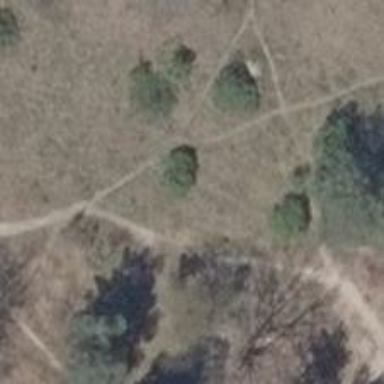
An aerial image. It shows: Path covered with grass.